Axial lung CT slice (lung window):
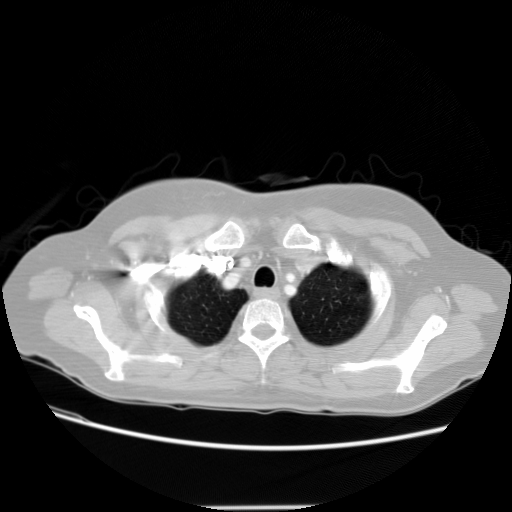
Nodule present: no